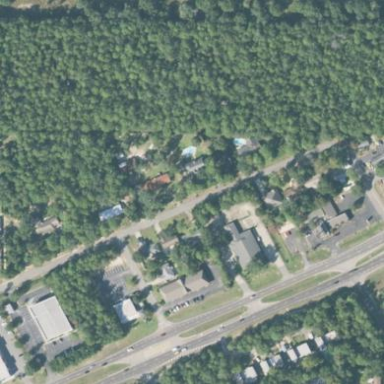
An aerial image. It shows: This residential area consists of single-family homes.